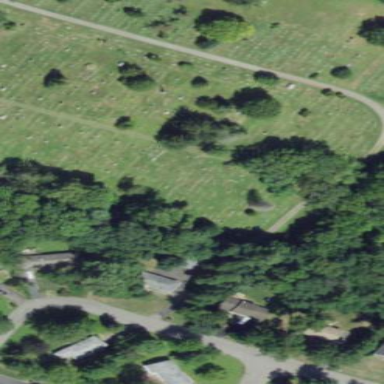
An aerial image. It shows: Cemetery.